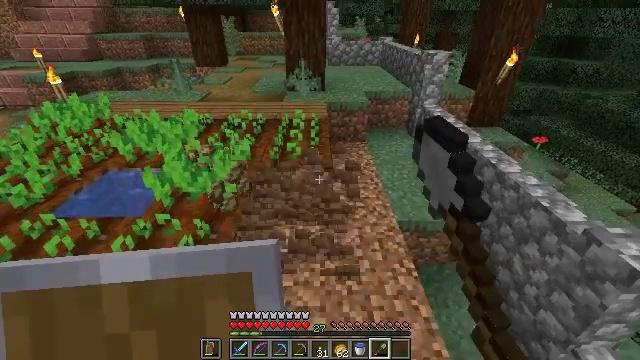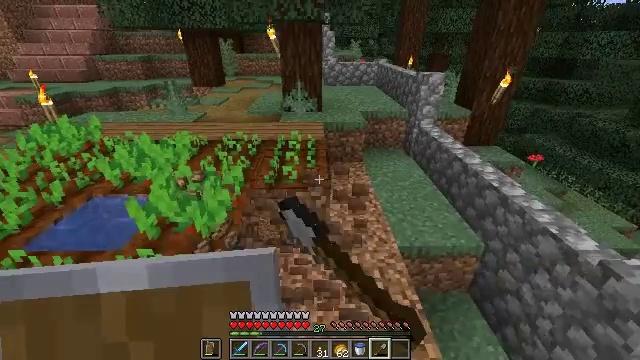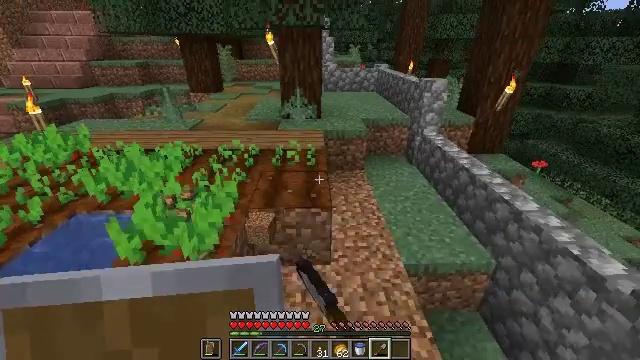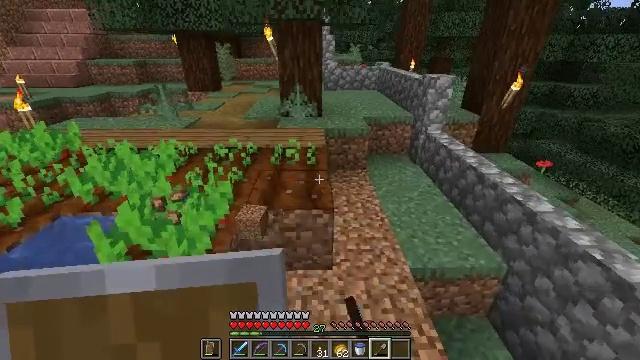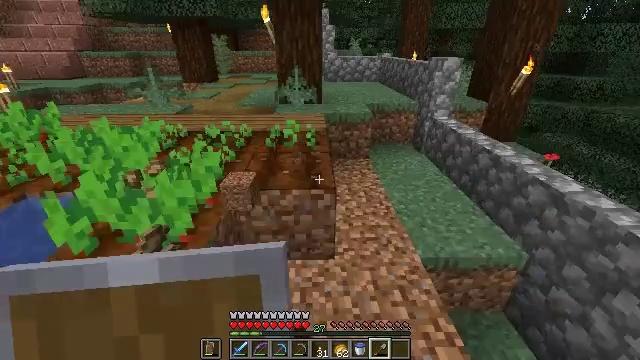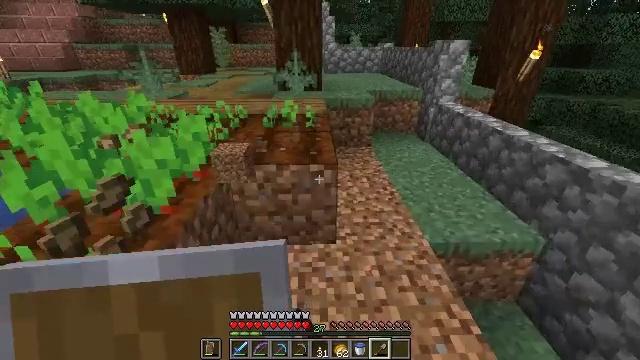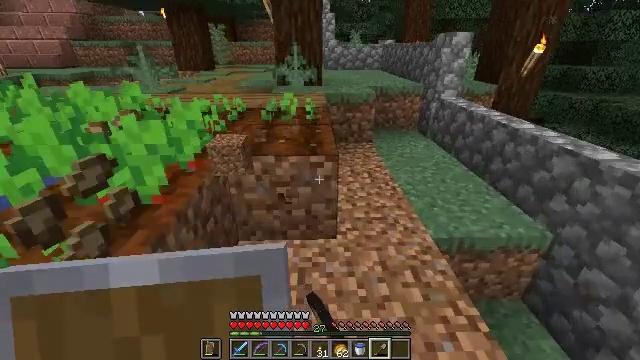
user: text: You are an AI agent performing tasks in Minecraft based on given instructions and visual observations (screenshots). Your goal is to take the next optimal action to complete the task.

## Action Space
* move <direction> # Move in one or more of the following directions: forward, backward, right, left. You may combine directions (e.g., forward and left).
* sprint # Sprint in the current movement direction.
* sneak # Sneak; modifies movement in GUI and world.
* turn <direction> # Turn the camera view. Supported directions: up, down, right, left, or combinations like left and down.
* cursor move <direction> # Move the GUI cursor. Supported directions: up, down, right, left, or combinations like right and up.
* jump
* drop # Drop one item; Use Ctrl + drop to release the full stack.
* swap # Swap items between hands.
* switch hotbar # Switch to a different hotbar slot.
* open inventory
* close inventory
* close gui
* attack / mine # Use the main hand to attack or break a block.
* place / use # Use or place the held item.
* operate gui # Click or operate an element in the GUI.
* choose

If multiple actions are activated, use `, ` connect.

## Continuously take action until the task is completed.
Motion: motion action
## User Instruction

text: Collect beetroots from the field.
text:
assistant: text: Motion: move forward, turn up, attack / mine
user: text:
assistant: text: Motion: move forward, turn up, attack / mine
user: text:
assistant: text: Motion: attack / mine
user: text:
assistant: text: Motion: attack / mine
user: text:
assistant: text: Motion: attack / mine
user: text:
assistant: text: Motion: attack / mine
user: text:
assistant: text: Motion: attack / mine